【题型】填空题　【知识点】平面几何　【难度】easy
如图，在$\triangle ODC$中，点$A$，$B$分别在边$CO$，$DO$延长线上，$AB \parallel CD$，如果$DO = 6$，$AO:CO = 2:3$，那么$BO$的长是\underline{\quad\quad}。

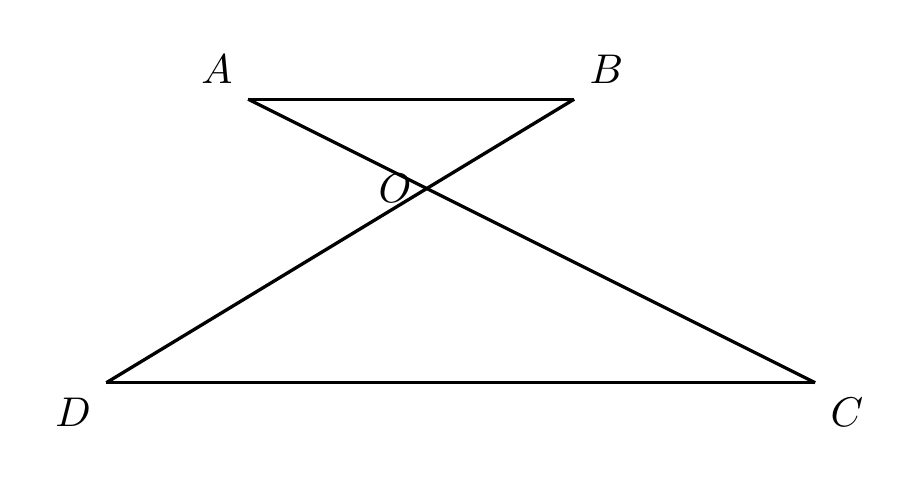
【解答】
\textbf{【答案】} $\boldsymbol{4}$

\vspace{0.3cm}

\textbf{【知识点】} 由平行截线求相关线段的长或比值

\vspace{0.3cm}

\textbf{【分析】} 本题主要考查了平行线分线段成比例，掌握平行线分线段成比例是解题的关键。根据$AB \parallel CD$可得$\frac{AO}{CO} = \frac{BO}{DO} = \frac{2}{3}$，根据$DO = 6$，求出$BO$即可。

\vspace{0.3cm}

\textbf{【详解】} 解：$\because AB \parallel CD$，
\[
\therefore \frac{AO}{CO} = \frac{BO}{DO} = \frac{2}{3},
\]
$\because DO = 6$，
\[
\therefore \frac{BO}{6} = \frac{2}{3},
\]
$\therefore BO = 4$；

故答案为：$4$。